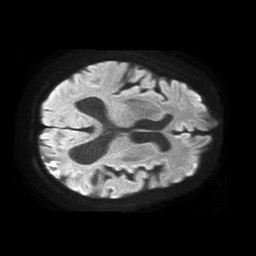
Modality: TRACE
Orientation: axial
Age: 72
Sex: female
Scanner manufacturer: philips
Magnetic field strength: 1.5 T
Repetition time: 4.6 s
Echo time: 0.08528 s